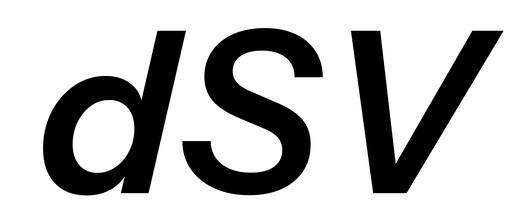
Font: InstrumentSans-Italic_SemiBold_Italic